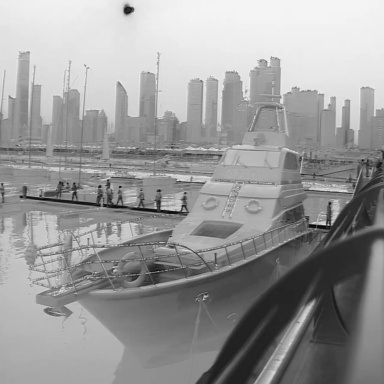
There is a canoe in the infrared image.